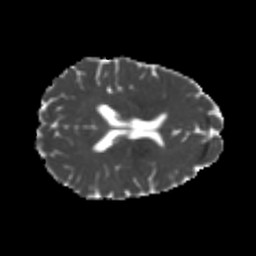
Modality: MD
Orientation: axial
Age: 24
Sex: female
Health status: healthy
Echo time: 0.074 s